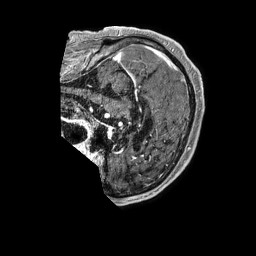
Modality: T1w
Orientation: sagittal
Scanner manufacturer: philips
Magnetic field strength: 1.5 T
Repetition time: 0.007605 s
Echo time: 0.003457 s